Question: Datalink:
<URL>
Code:
'''
distevyield <- read.csv(file = "F:/Purdue University/RA_Position/PhD_ResearchandDissert/PhD_Draft/GTAP-CGE/GTAP_NewAggDatabase/NewFiles/GTAP_DistEVYield.csv", header=TRUE, sep=",", na.string="NA", dec=".", strip.white=TRUE)
str(distevyield)
distevyield <- as.data.frame(distevyield)
distevyield[5:6] <- sapply(distevyield[5:6],as.numeric)
distevyield <- droplevels(distevyield)
distevyield <- transform(distevyield,region=factor(region,levels=unique(region)))
library(ggplot2)
distevyield.f <- melt(subset(distevyield, region !="World"))
Figure3 <- ggplot(data = distevyield.f, aes(factor(variable), value))
Figure3 + geom_boxplot() +
theme(axis.text.x = element_text(colour = 'black', angle = 90, size = 15, hjust = 1, vjust = 0.5),axis.title.x = element_blank()) +
theme(axis.text.y = element_text(colour = 'black', size = 15, hjust = 0.5, vjust = 0.5), axis.title.y = element_blank()) +
theme(strip.text.x = element_text(size = 14, hjust = 0.5, vjust = 0.5, face = 'bold')) +
facet_wrap(~region, scales="free_y")
'''
Outcome:

Question:
My two variables plotted, yield (%change) and ev (in million US$) have different units. Is there a way to add a secondary y-axis for one of the variable so as to display each variable with a boxplot representing its original units, but within the same plot? Does this feature exist in ggplot2 to begin with?
Thanks!
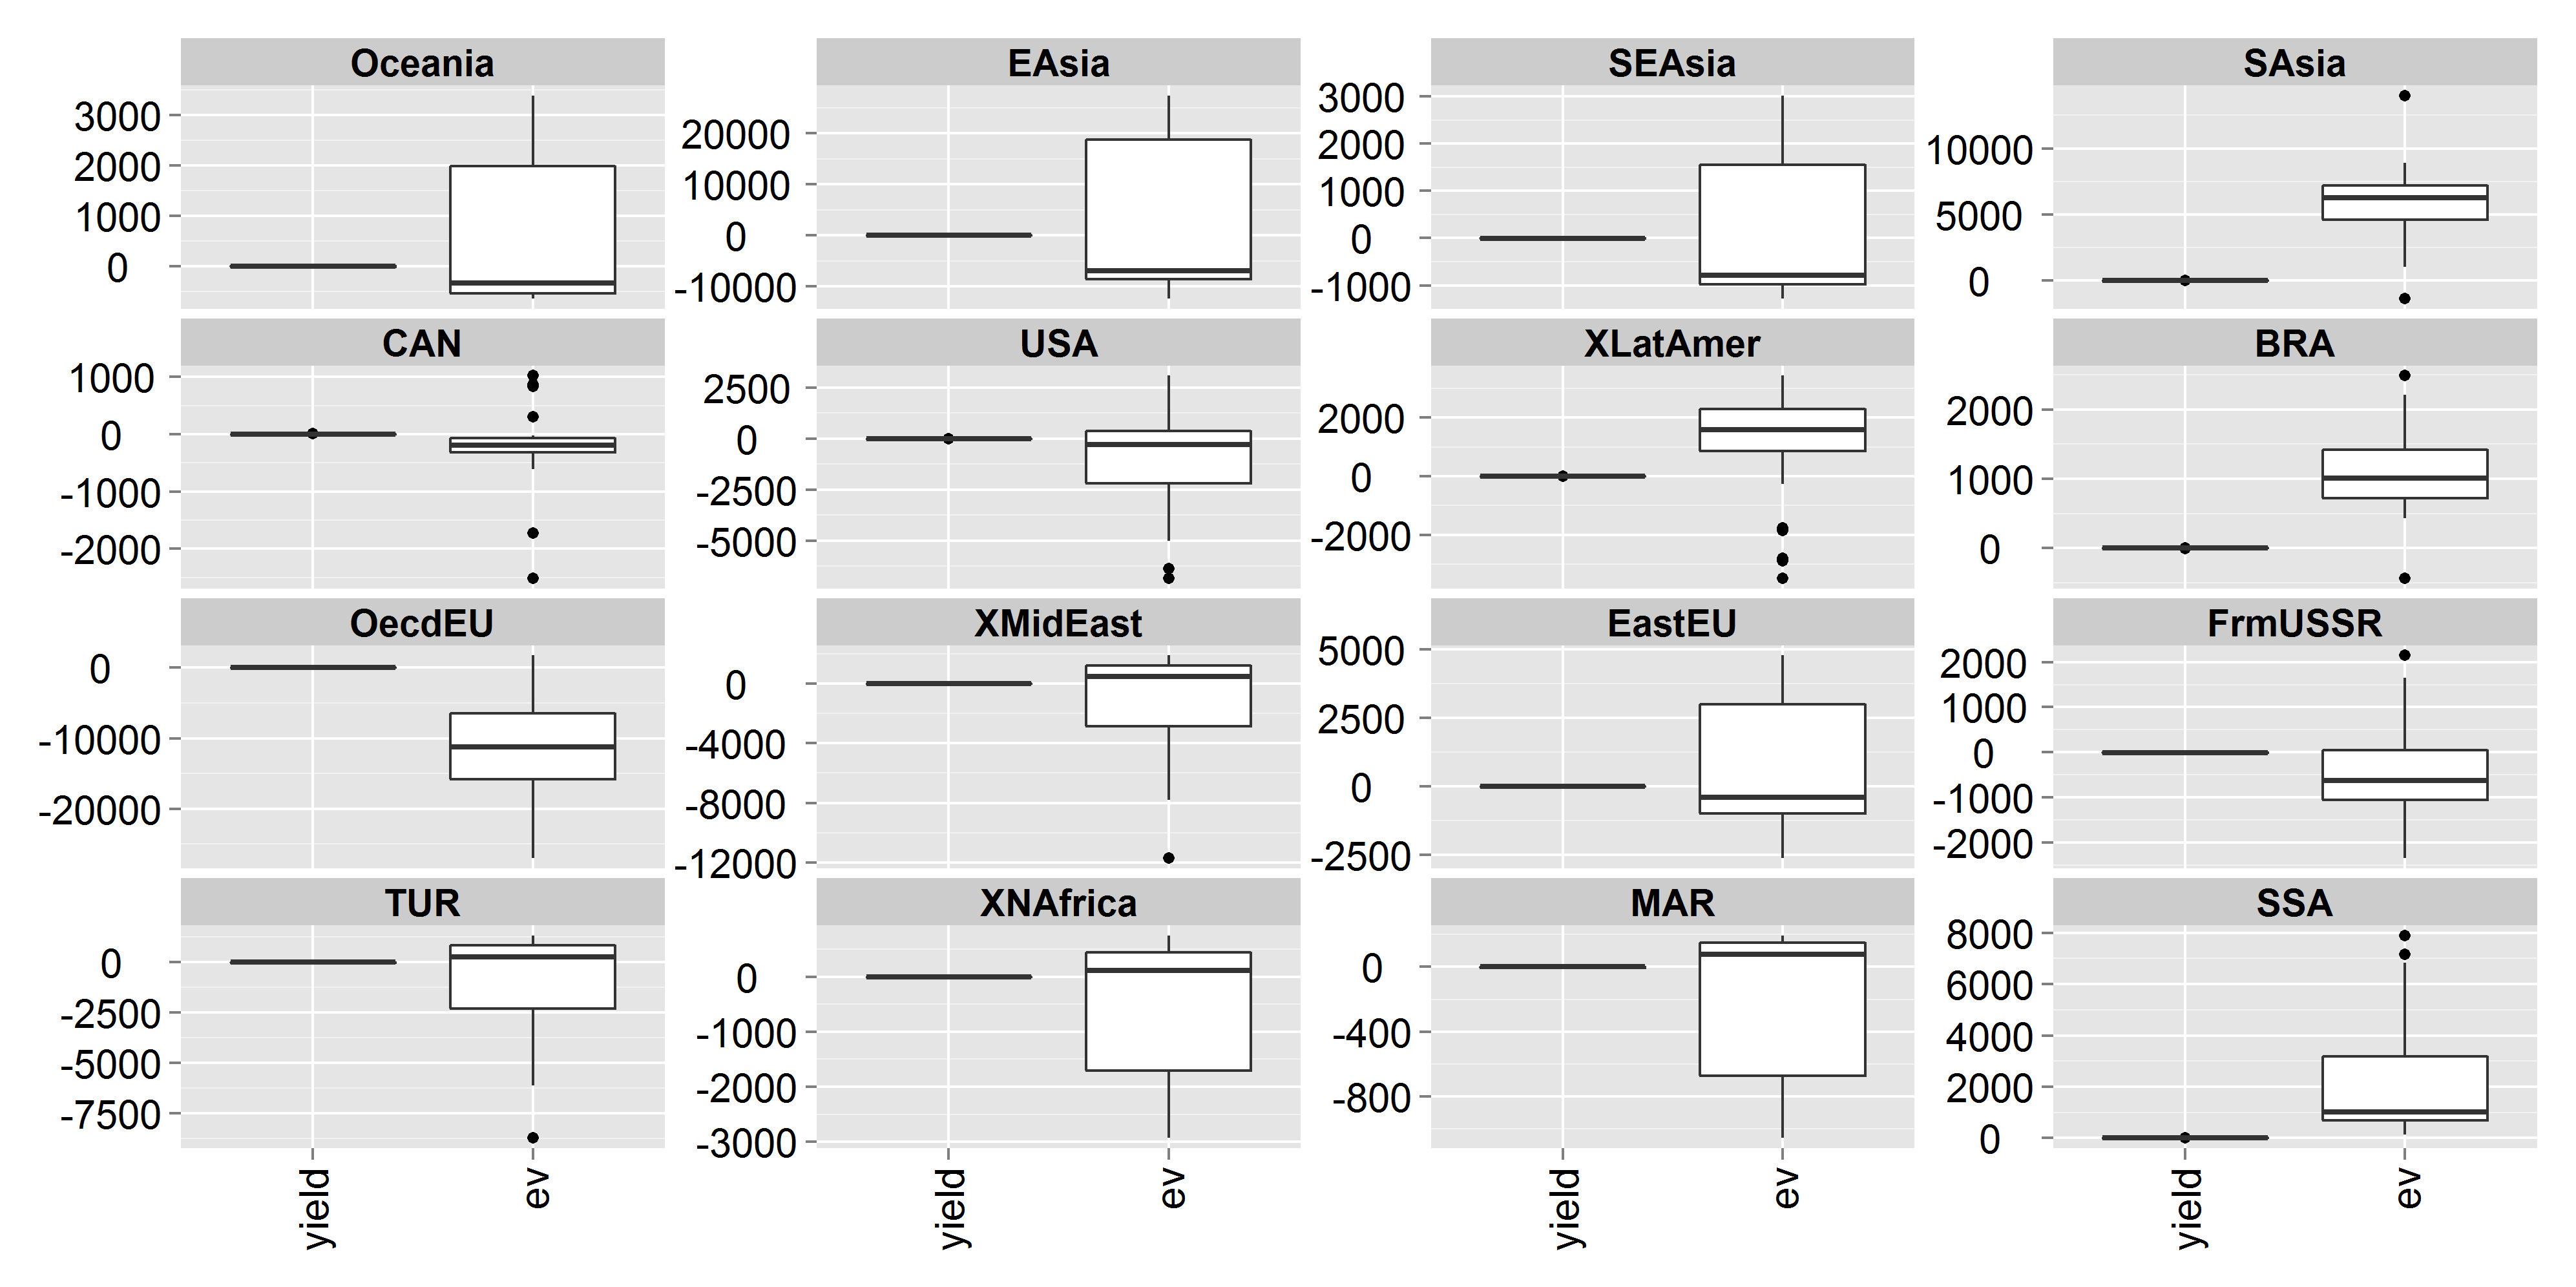
Answer: With ggplot2 you can't make two y axis (<URL>.
To represent different axis values for 'ev' and 'yield' you have to plot them in separate plots. One way to achieve this would be to use 'facet_wrap()' and combine 'region' and 'variable' values. With 'facet_wrap()' you will get both plots together and you will be able to control number of columns to show.
'''
ggplot(data = distevyield.f, aes(factor(1), value)) +
geom_boxplot() + facet_wrap(region~variable,scales="free",ncol=8)+
theme(axis.text.x=element_blank(),
axis.title.x=element_blank(),
axis.title.y = element_blank())
'''